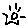
Label: sun